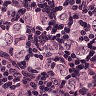
Metastatic tissue present: yes